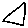
Label: triangle